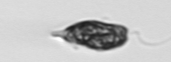
Label: Euglena